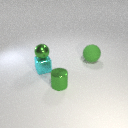
small cyan metal cube behind small green metal cylinder